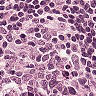
Metastatic tissue present: no